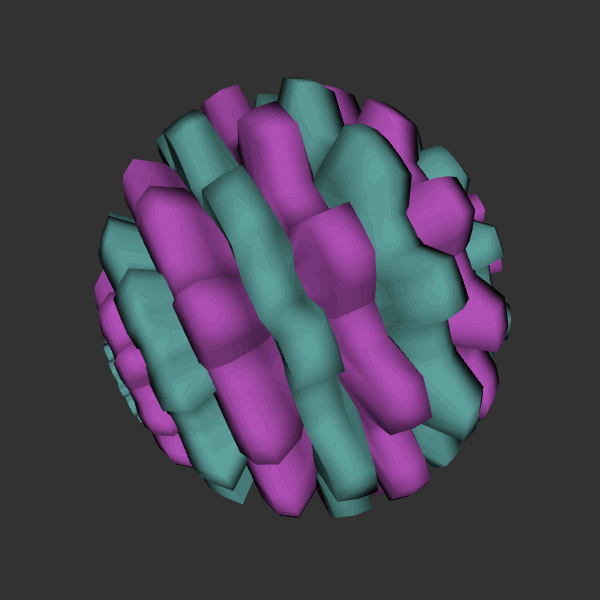
Background: dark